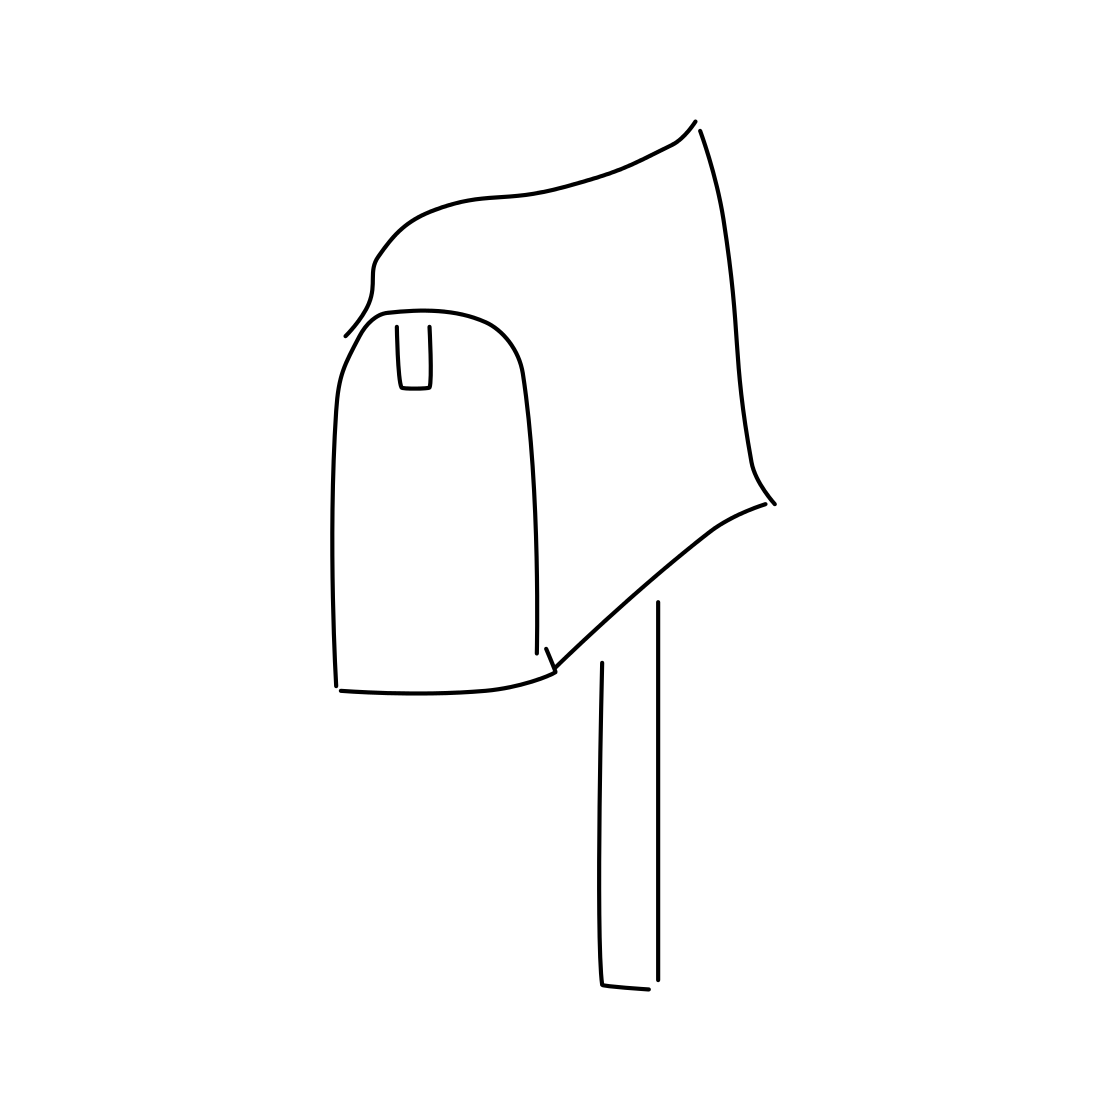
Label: mailbox